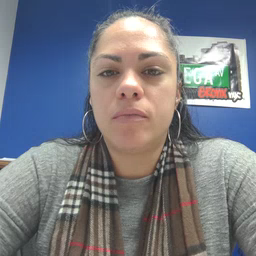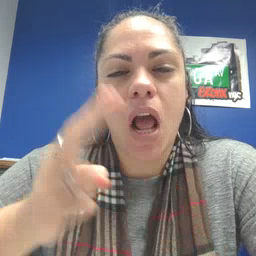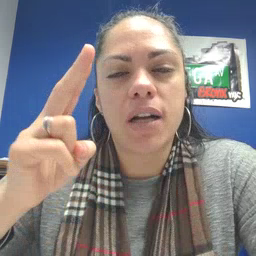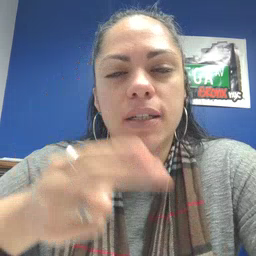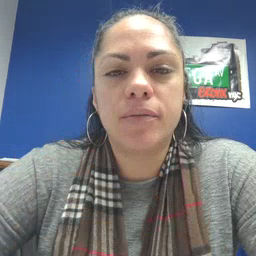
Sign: closet